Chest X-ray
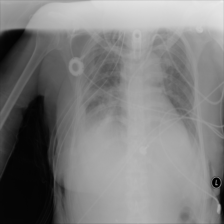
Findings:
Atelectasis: negative
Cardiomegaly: negative
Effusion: negative
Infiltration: negative
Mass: negative
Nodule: negative
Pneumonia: negative
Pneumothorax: negative
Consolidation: negative
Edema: negative
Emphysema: negative
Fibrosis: negative
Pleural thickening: negative
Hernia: negative